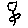
Label: flower